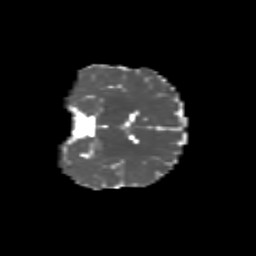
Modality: MD
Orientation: coronal
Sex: female
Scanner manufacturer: siemens
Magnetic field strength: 3 T
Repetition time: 5 s
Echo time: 0.071 s